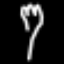
Label: fork